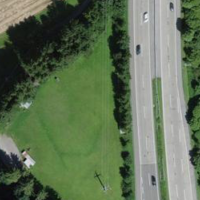
EUNIS habitat code: 57
Species observed at this site:
Milvus milvus
Garrulus glandarius